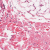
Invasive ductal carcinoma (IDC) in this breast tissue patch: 0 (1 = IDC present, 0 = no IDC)